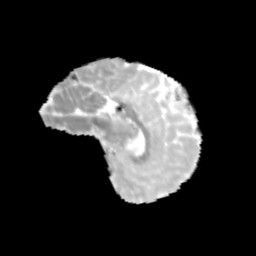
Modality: MD
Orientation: sagittal
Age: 13
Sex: male
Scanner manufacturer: siemens
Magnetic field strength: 3 T
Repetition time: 3.8 s
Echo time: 0.07 s